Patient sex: M
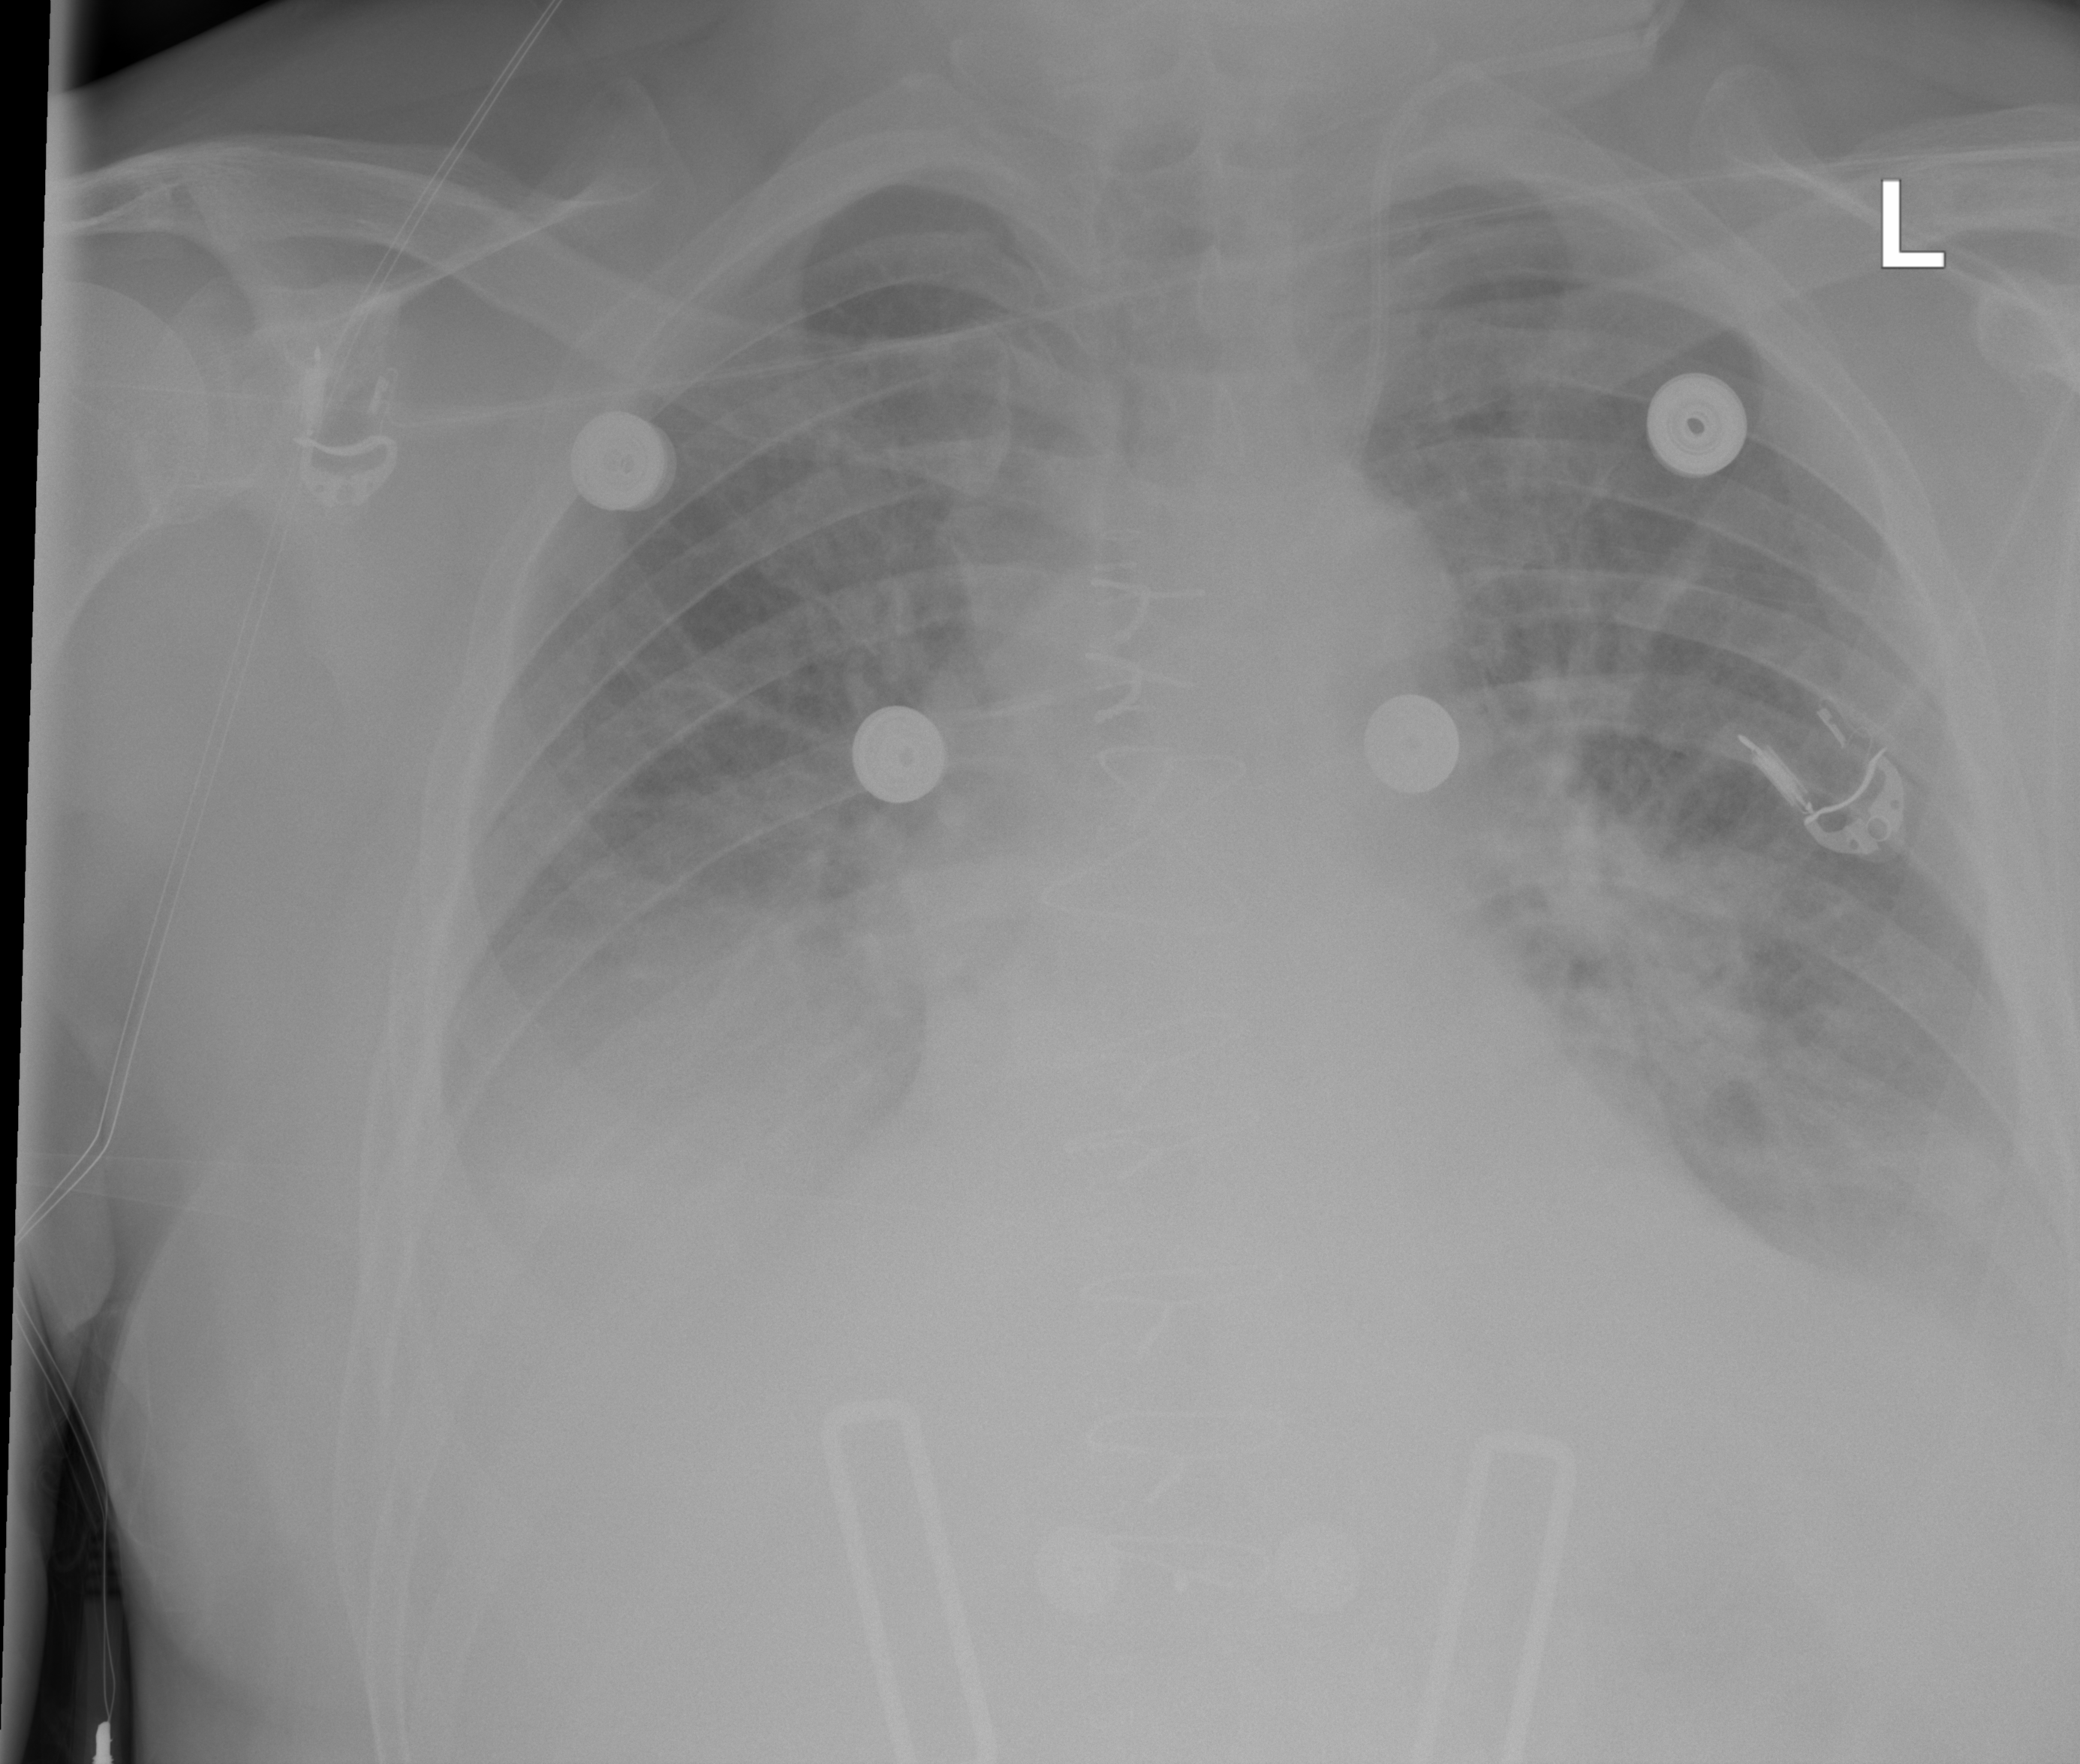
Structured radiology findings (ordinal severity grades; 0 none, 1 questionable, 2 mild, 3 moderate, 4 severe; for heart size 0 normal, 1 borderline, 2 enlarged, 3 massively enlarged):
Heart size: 2
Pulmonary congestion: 2
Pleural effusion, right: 3
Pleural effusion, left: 2
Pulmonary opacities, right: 0
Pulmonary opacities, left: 0
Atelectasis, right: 2
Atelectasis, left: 2